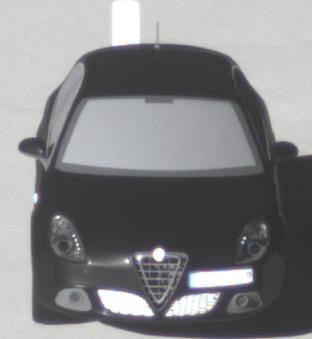
Make: Alfa Romeo
Model: Giulietta 1.4 TB 16V
Detailed model: Giulietta (940)
Model produced from: 2010/05
Model produced until: 2013/03
Doors: 5
Color: black
Road condition: wet road
Daytime: morning or afternoon
Contrast: high contrast